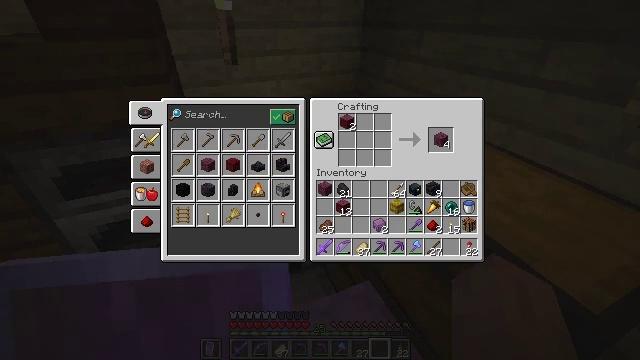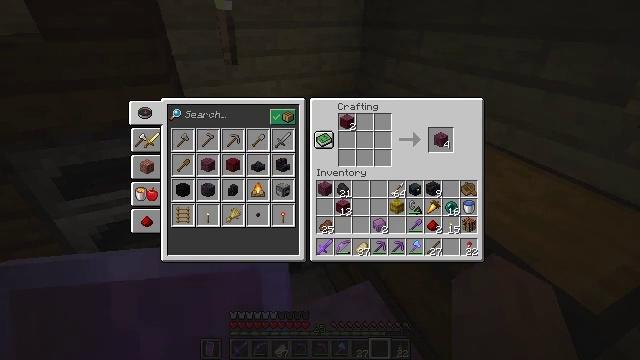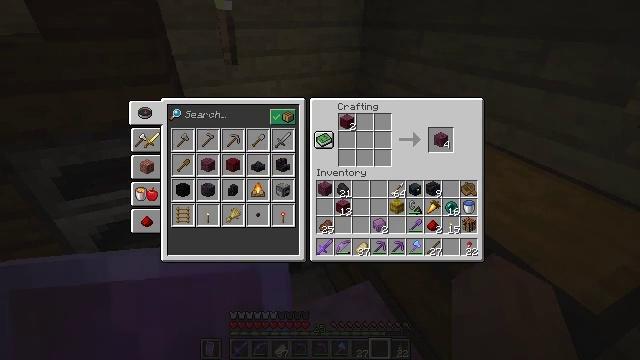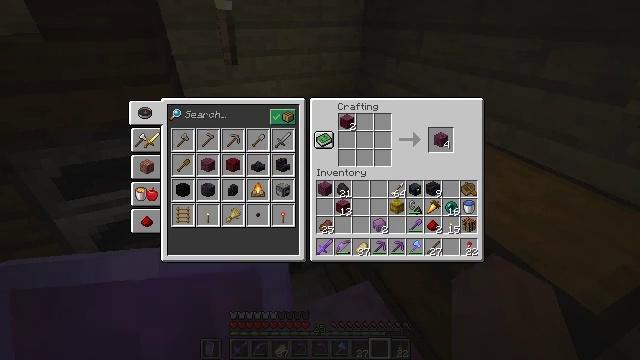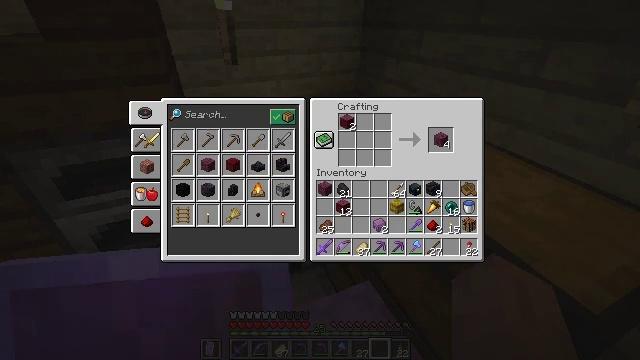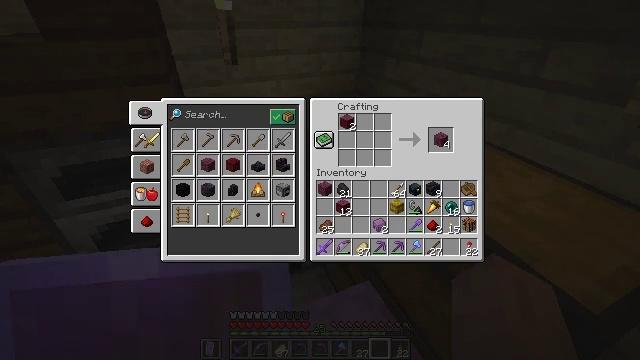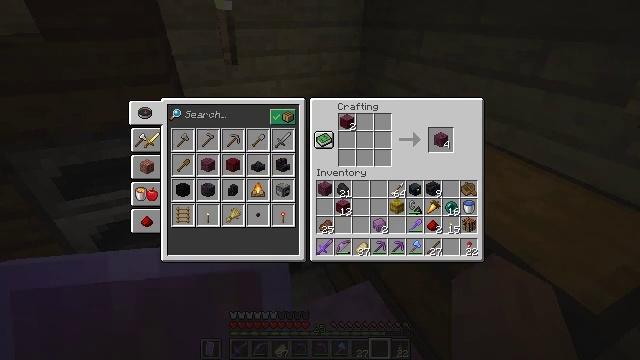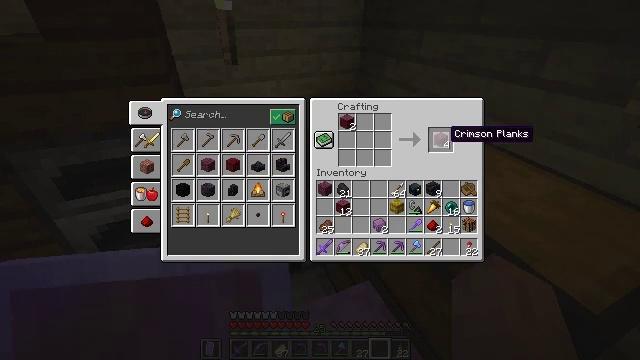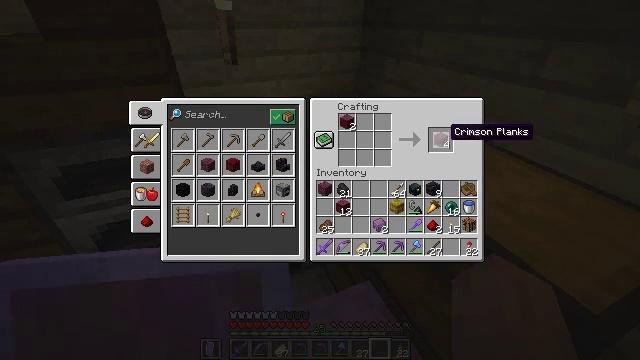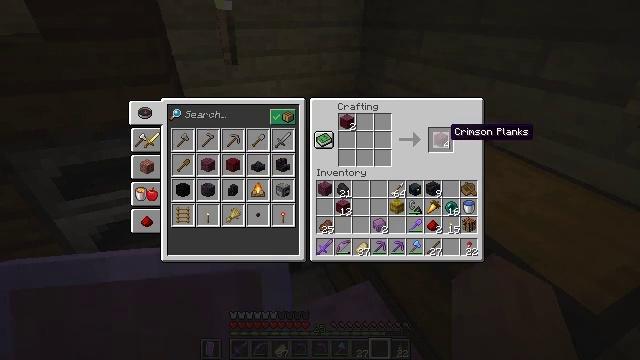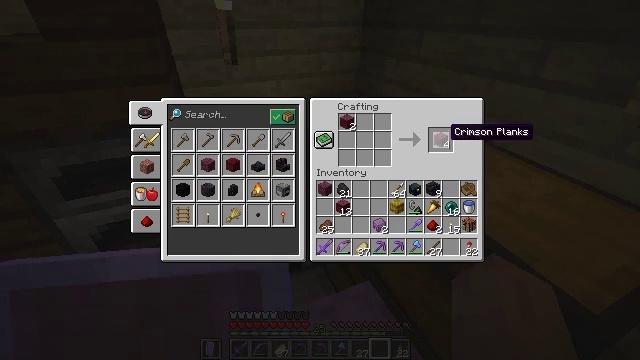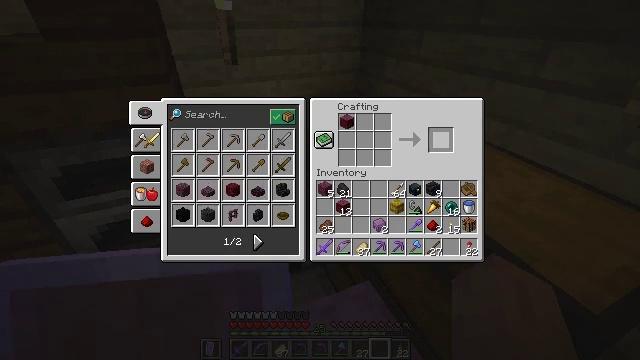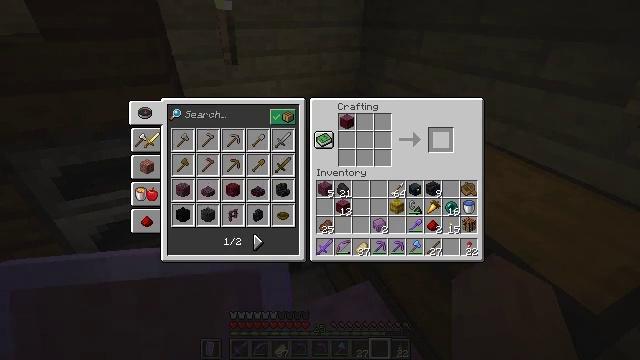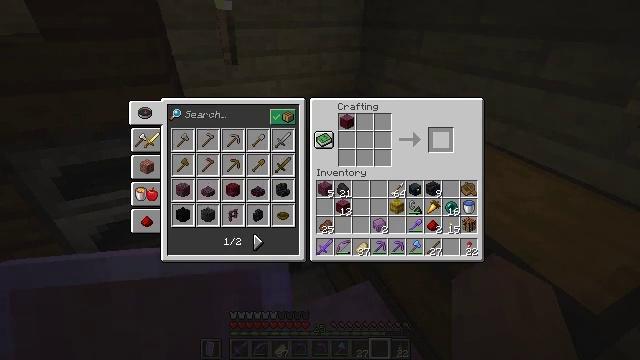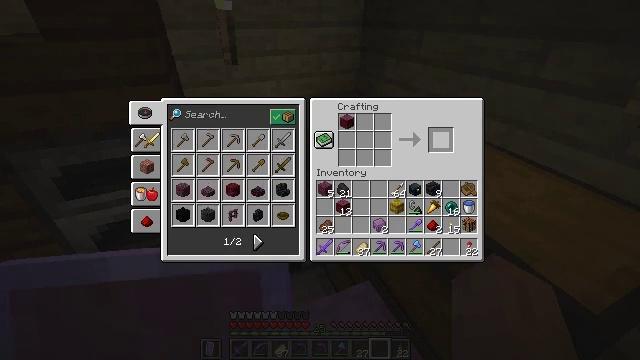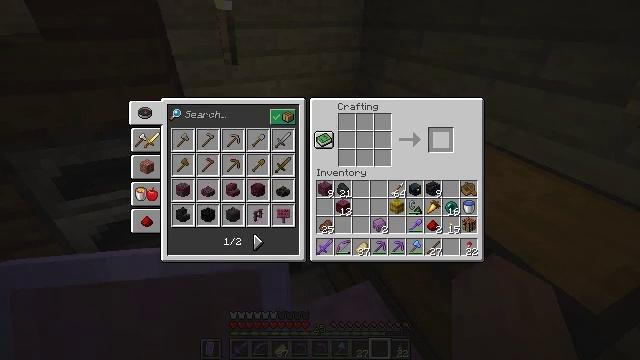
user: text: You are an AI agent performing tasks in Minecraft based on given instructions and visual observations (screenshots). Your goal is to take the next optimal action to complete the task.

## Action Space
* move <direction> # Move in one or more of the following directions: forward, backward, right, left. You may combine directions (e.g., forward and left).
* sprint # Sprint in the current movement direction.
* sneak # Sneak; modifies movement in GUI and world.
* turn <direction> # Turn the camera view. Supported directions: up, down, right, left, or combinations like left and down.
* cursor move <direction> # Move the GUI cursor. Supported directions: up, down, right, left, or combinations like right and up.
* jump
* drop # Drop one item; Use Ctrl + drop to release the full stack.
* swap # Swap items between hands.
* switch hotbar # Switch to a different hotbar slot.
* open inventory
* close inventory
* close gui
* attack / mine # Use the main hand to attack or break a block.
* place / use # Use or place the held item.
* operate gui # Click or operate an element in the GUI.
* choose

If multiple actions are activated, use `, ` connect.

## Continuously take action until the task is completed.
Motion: motion action
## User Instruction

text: Produce crimson planks using crimson stems.
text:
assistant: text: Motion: sneak
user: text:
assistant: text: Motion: sneak
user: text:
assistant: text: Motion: sneak
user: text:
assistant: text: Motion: sneak
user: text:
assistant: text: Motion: sneak
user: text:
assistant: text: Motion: sneak
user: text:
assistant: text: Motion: sneak, turn up
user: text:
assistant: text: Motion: sneak
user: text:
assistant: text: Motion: sneak
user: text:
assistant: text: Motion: sneak
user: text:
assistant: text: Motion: sneak, attack / mine
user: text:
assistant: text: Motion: sneak, attack / mine
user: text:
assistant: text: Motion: sneak, attack / mine
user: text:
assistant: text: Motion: sneak
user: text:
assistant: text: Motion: sneak
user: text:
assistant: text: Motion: sneak